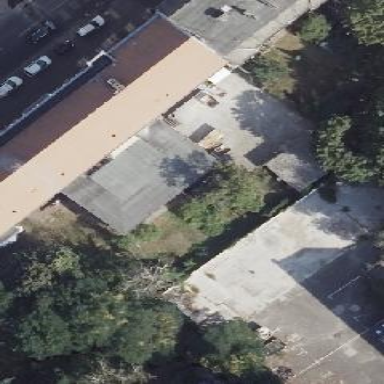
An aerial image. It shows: Group of garages.